Question: I have an opencart project where I have used '$('#some-id')' as well as 'jQuery('#some-id')' which was working perfect, But after upgrading project from 1.5 to 2.1, its only accepting 'jQuery('#some-id')' and throwing error for '$('#some-id')' as
> TypeError: $(...) is null
following is my one of the hundred sample ajax function.
'''
$('#button-coupon').on('click', function() {
$.ajax({
url: 'index.php?route=total/coupon/coupon',
type: 'post',
/*Here $ is not working jQuery works. Not just here, but in each line where $ is used its throwing error, untill & unless I replace it with jQuery.*/
data: 'coupon=' + encodeURIComponent($('input[name='coupon']').val()),
dataType: 'json',
success: function(json) {
$('.alert').remove();
}
});
});
'''
Is there any way to get both of them work. I don't want to waste time in replacing with ?
Following is the snapshot of error in firebug console.

If I change '$('input[name='coupon']')' to 'jQuery('input[name='coupon']')' than it moves to some other line where is used. for example see below image.
<URL>
I have tried to use latest as well as old versions of jQuery, but my problem still persists.
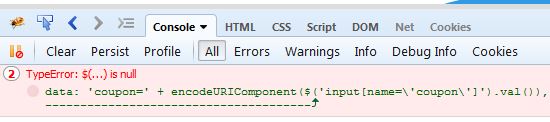
Answer: Since you did not include any information about your code this is just a general hint, but probably worth diving into for you:
What is typically done when trying to prevent conflicts between different JS frameworks and libraries (all using the '$' shortcut) is to encapsulate your own library or modules that way:
'''
jQuery.noConflict();
(function($) {
// your library or modules here
})(jQuery);
'''
That way the identifier 'jQuery' has to be specified only once, outside your own code, when the definition is "self calling" itself right away. Inside that block the jQuery library is now known under the shortcut '$' again, but it does collide with other usages of that shortcut that code block any more.
This is a compilation of hints about that topic: <URL>